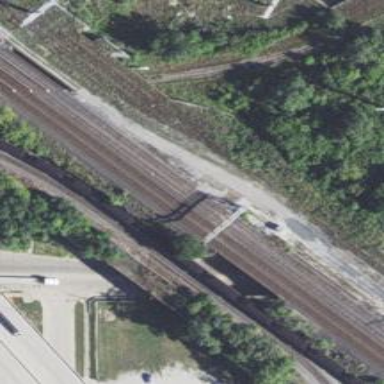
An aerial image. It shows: Railway siding with rails.